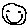
Label: smiley face